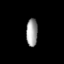
Tissue: lung
Cell type: Fibroblasts
Senescence score: 0.6443
Nuclear area (px): 311
Mean DAPI intensity: 158.203